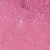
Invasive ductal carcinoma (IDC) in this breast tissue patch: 0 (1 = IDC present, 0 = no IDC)